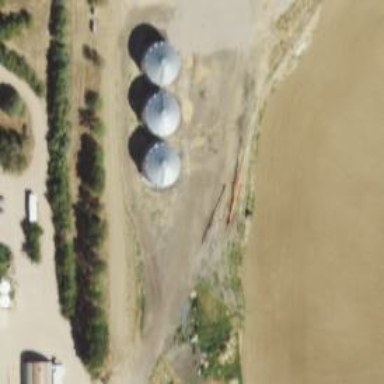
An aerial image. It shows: Silo.